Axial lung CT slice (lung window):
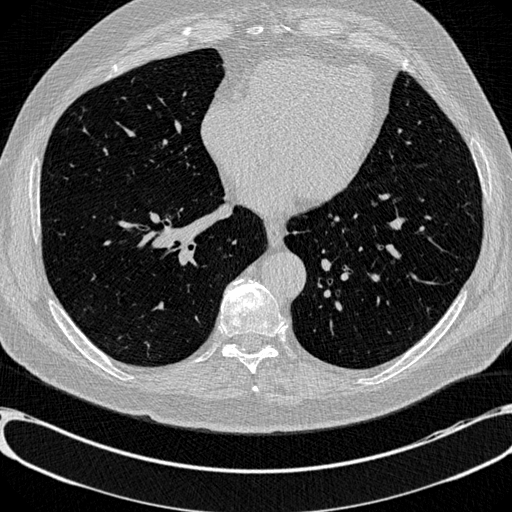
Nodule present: no